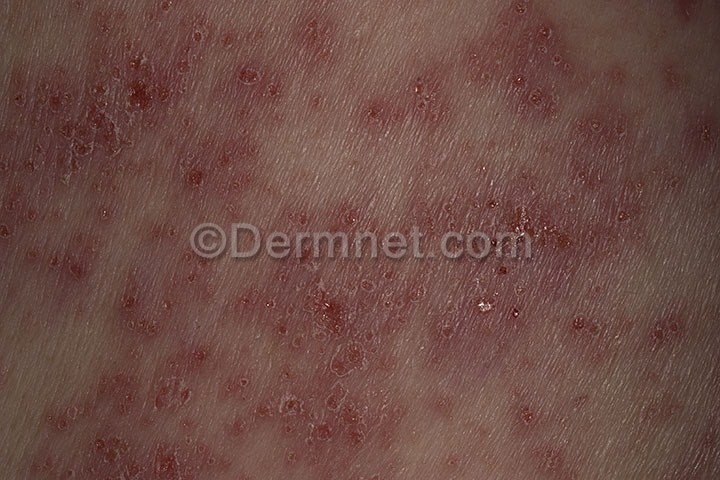
Disease: Eczema Photos